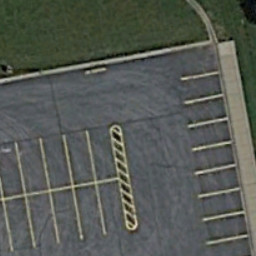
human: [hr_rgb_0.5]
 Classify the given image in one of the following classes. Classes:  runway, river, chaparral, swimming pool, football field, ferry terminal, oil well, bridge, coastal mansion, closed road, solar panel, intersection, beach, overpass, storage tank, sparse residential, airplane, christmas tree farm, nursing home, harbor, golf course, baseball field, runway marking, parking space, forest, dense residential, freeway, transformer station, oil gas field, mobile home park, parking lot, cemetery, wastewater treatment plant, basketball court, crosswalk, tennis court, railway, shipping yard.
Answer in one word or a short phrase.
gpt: parking space